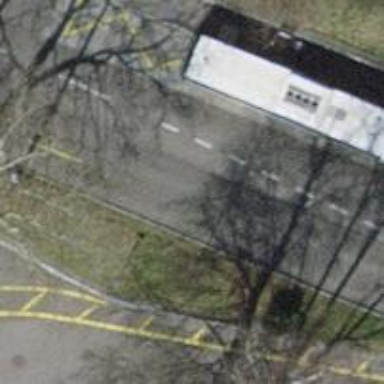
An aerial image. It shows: Bus stop equipped with public transport stop position.